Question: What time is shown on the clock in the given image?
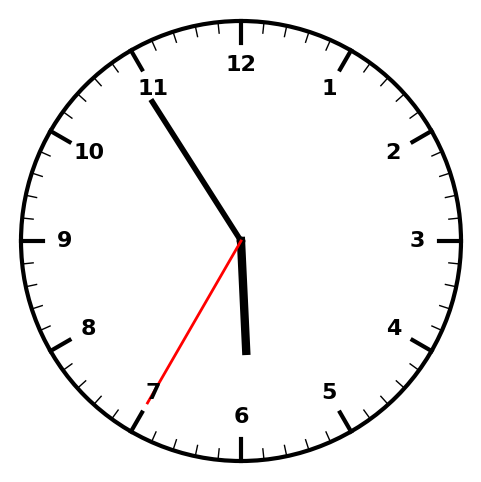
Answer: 05:54:35